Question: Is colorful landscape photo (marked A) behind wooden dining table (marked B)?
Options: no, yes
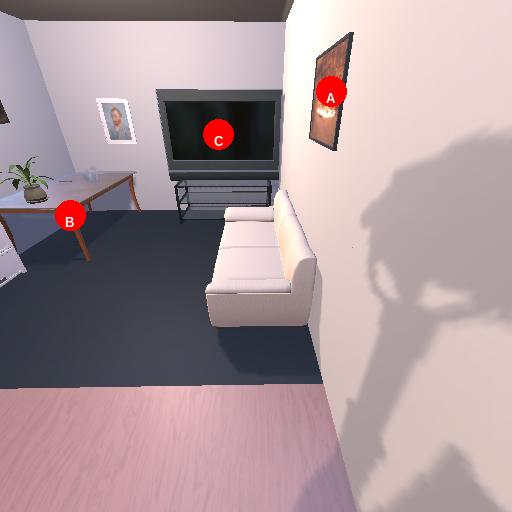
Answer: no